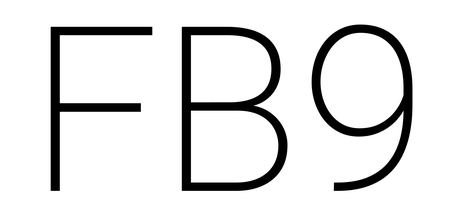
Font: Roboto_ExtraLight